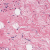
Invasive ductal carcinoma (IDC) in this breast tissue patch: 0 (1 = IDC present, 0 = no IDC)